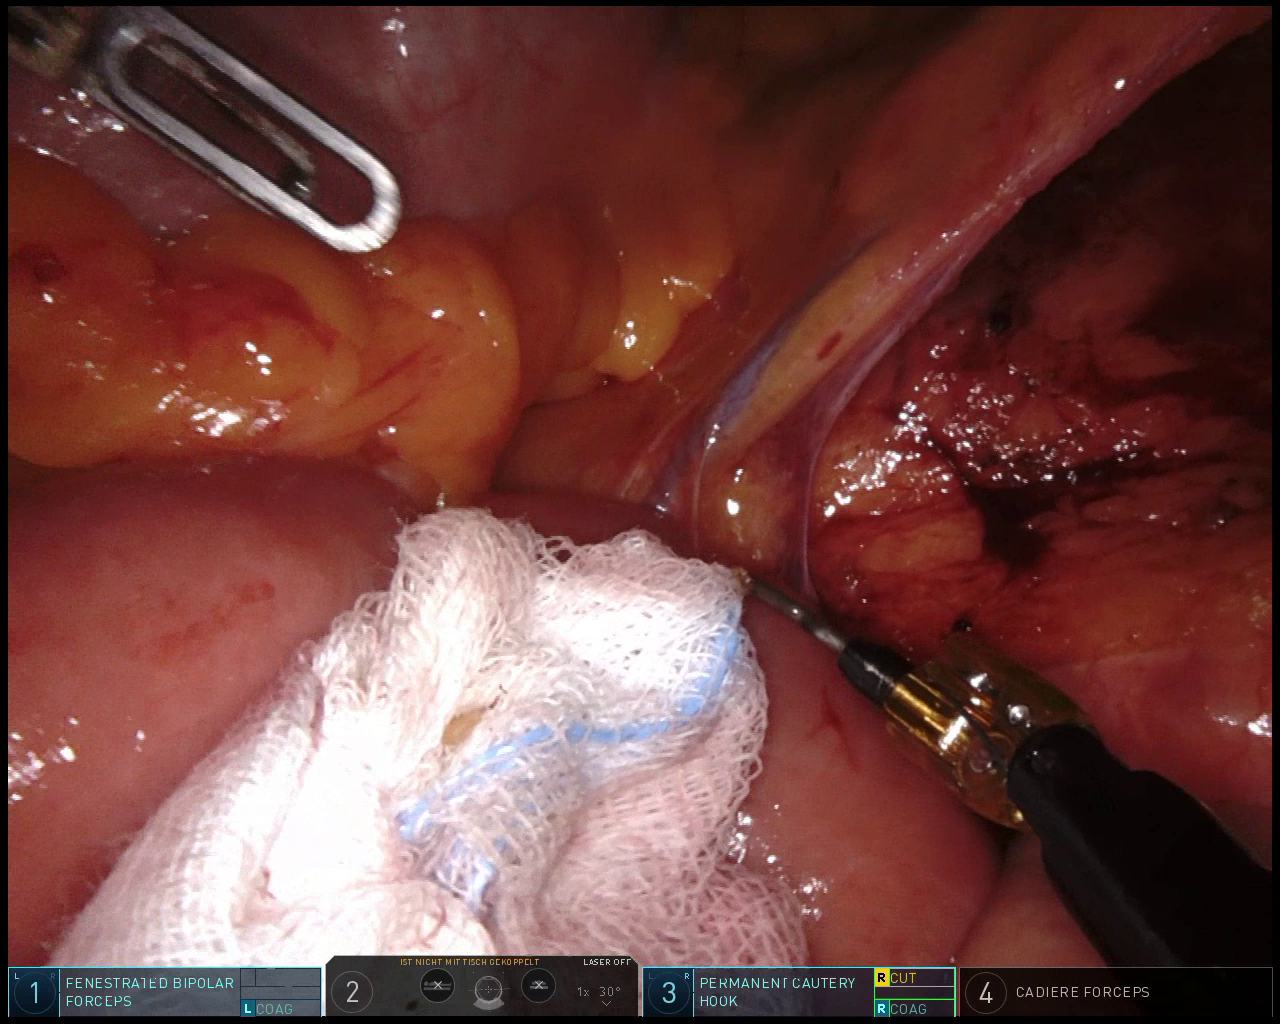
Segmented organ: intestinal_veins
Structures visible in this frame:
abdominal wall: no
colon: yes
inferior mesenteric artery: no
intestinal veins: yes
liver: no
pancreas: no
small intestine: yes
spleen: no
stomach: no
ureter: no
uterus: no
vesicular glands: no